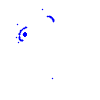
Particle: proton